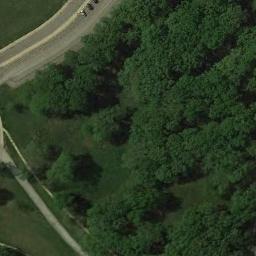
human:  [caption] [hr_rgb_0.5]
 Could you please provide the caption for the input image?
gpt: The forest is next to the grass and a road .

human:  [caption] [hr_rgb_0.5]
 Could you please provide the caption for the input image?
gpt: A straight road through this dense forest .

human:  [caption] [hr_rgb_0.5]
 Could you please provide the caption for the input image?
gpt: The forest with a lot of dense green trees is surrounded by some roads .

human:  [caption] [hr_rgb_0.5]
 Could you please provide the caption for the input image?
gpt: Many trees  are in a forest beside the T-shaped road .

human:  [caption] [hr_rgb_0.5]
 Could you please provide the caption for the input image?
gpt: A kelly forest beside the highway .